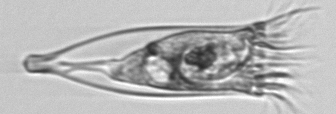
Label: Favella